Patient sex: M
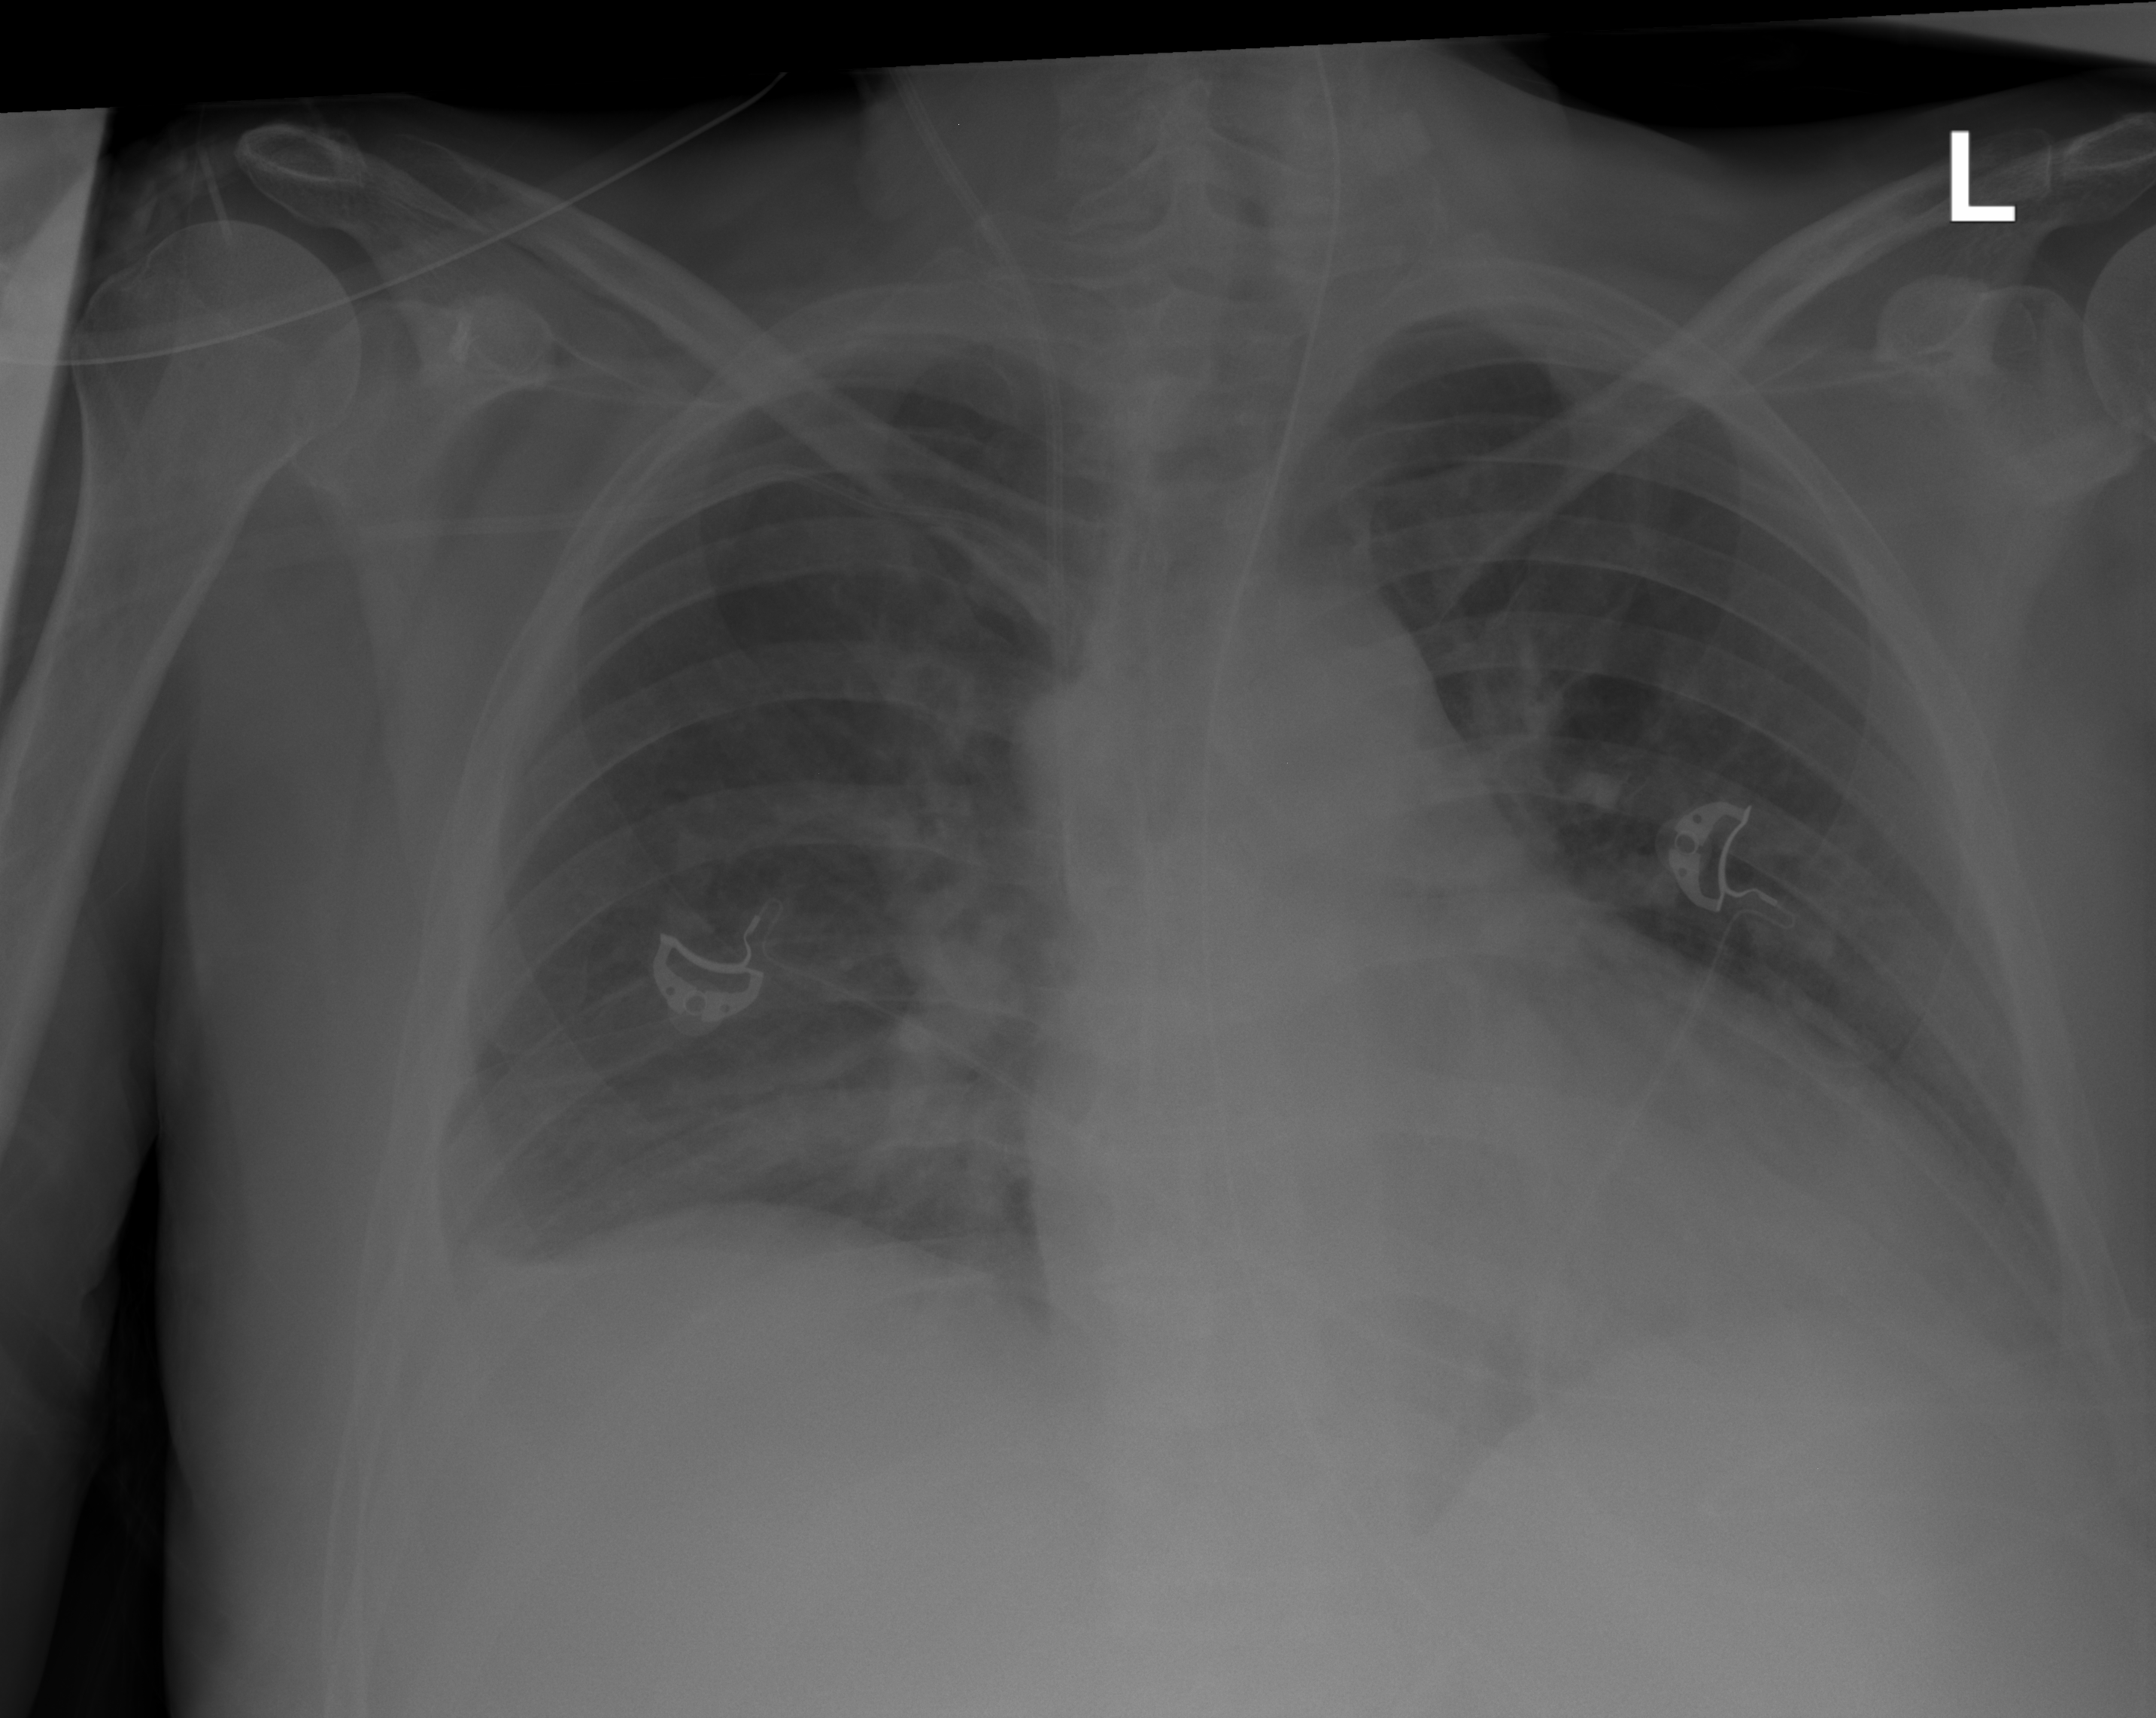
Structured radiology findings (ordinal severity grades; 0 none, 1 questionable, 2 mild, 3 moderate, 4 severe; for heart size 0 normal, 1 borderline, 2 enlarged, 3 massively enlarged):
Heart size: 2
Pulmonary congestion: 2
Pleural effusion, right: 0
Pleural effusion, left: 0
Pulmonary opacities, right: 0
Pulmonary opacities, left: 0
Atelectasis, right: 0
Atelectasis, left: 0